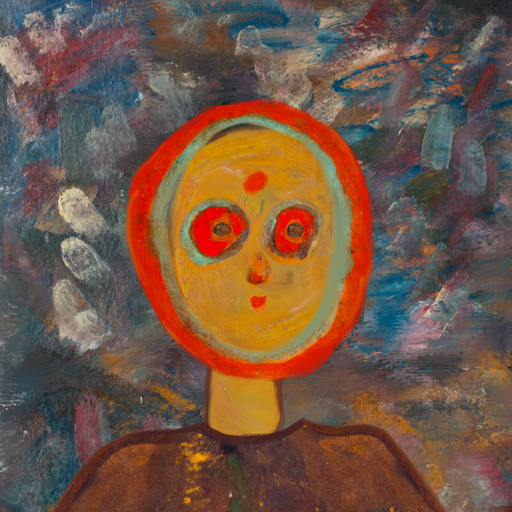
Background: Boggyland, Head And Neck Front: After_Raid, Face Front: Sisters, Bust: Comrade, Hair Front: Sisters, Head Accessory: Blank, Second Necklace: Blank, Necklace: Blank, Baby: Blank